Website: crate-barrel
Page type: delivery-shipping
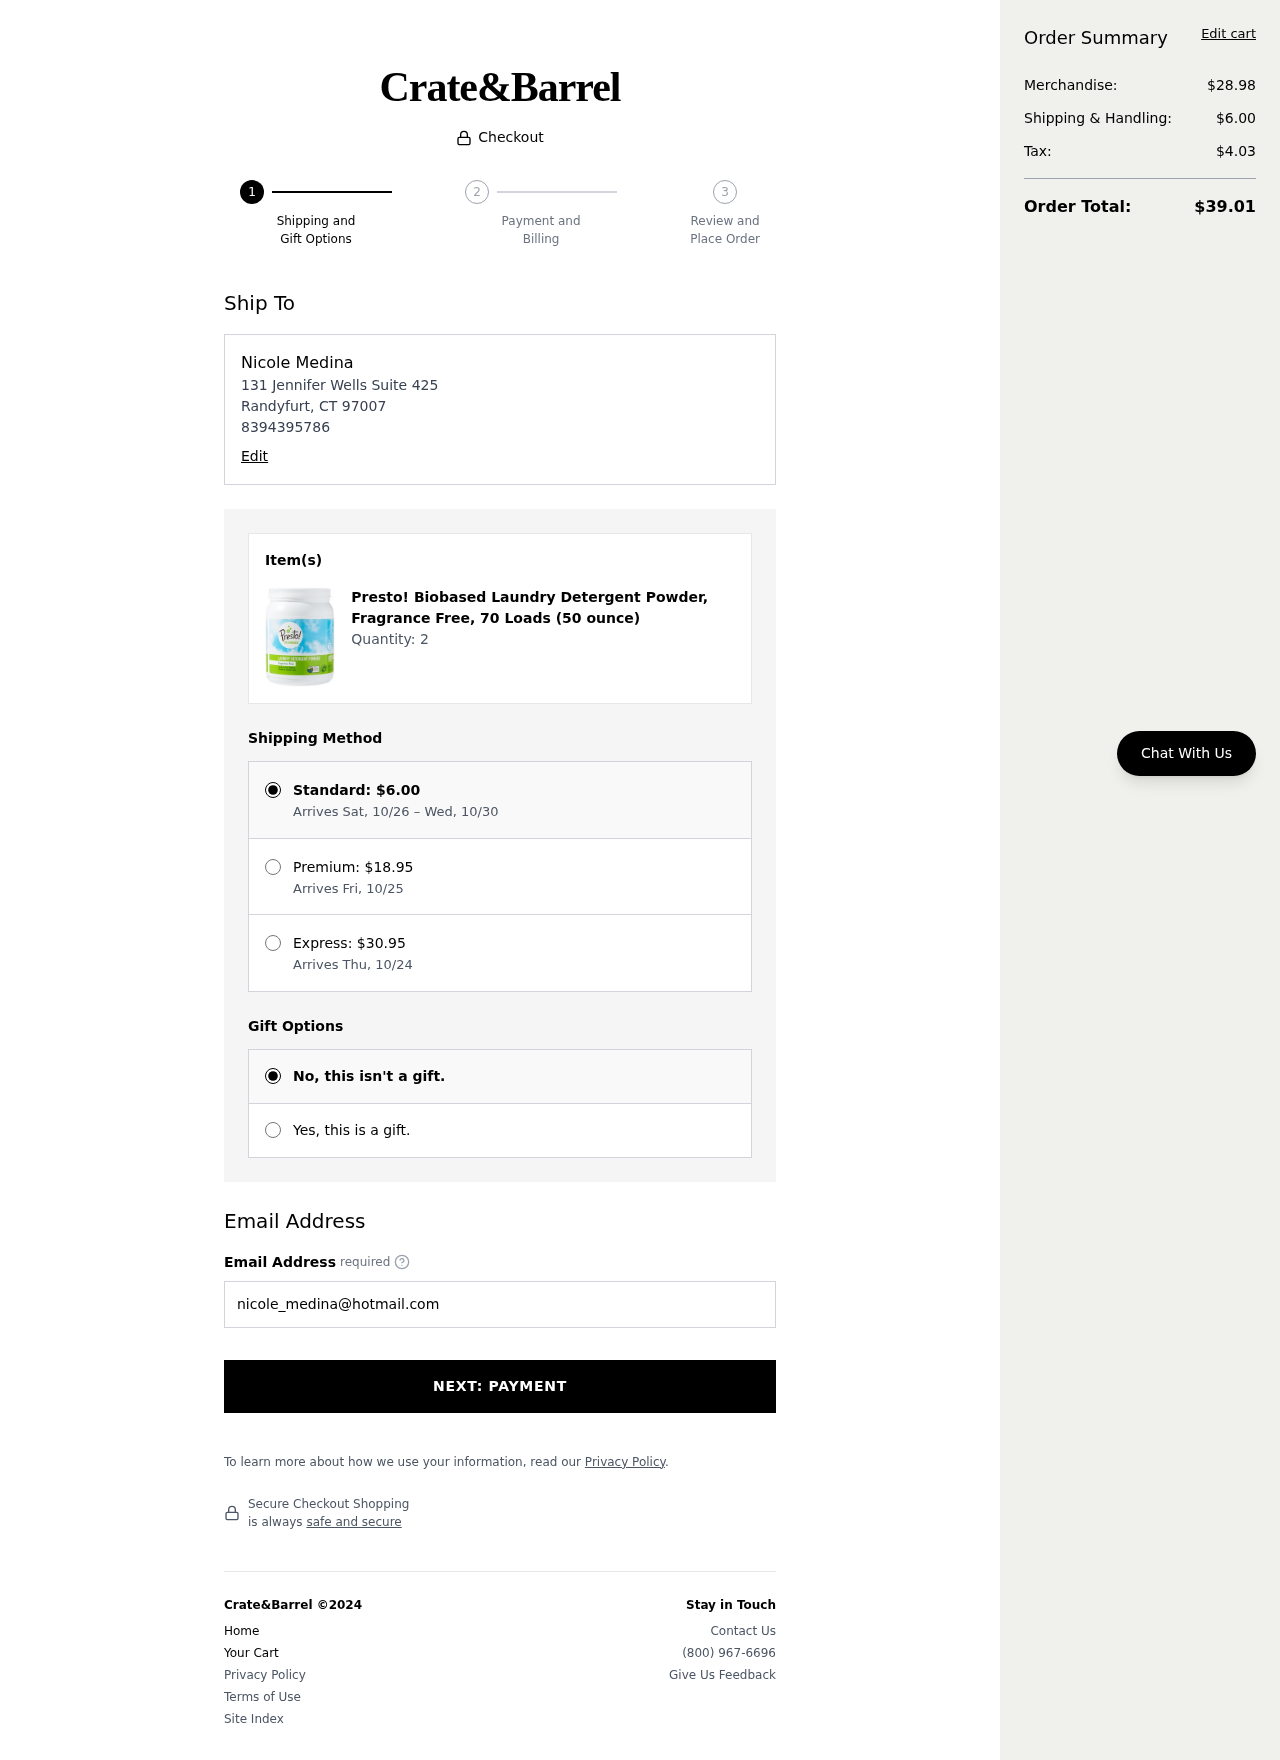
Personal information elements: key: PII_EMAIL
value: nicole_medina@hotmail.com
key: PII_FULLNAME
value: Nicole Medina
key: PII_PHONE
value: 8394395786
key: PII_STREET
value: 131 Jennifer Wells Suite 425
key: PII_CITY_STATE_ZIP
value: Randyfurt, CT 97007
Product elements: key: PRODUCT1_NAME
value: Presto! Biobased Laundry Detergent Powder, Fragrance Free, 70 Loads (50 ounce)
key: PRODUCT1_QUANTITY
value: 2
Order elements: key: ORDER_SHIPPING_COST
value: $6.00
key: ORDER_SHIPPING_DATE
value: Arrives Sat, 10/26 – Wed, 10/30
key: ORDER_PREMIUM_SHIPPING
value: $18.95
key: ORDER_PREMIUM_DATE
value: Arrives Fri, 10/25
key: ORDER_EXPRESS_SHIPPING
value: $30.95
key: ORDER_EXPRESS_DATE
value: Arrives Thu, 10/24
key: ORDER_SUBTOTAL
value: $28.98
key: ORDER_TAX
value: $4.03
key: ORDER_TOTAL
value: $39.01